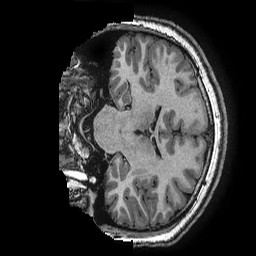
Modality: T1w
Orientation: coronal
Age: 13
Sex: male
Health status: ill
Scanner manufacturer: ge
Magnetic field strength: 3 T
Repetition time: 0.0077 s
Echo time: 0.003436 s